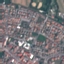
Land use / land cover class: Residential